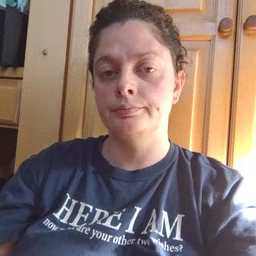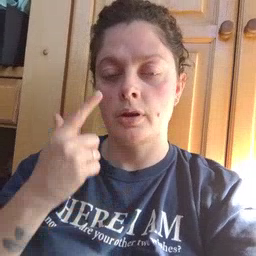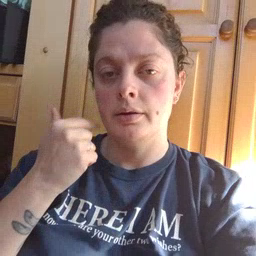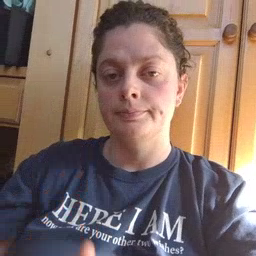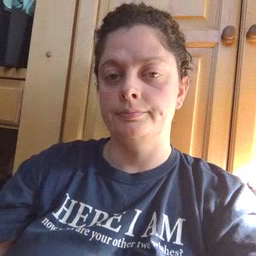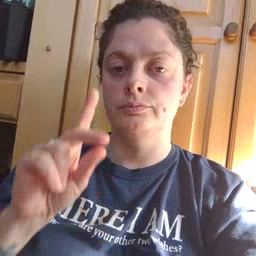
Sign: cry